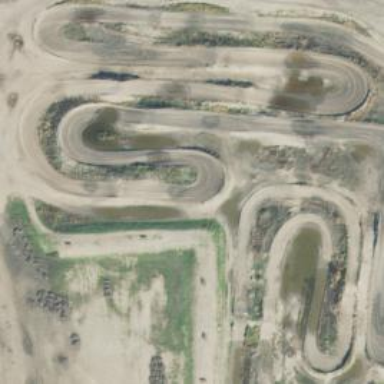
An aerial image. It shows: Dirt raceway for motor sports.